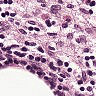
Metastatic tissue present: no